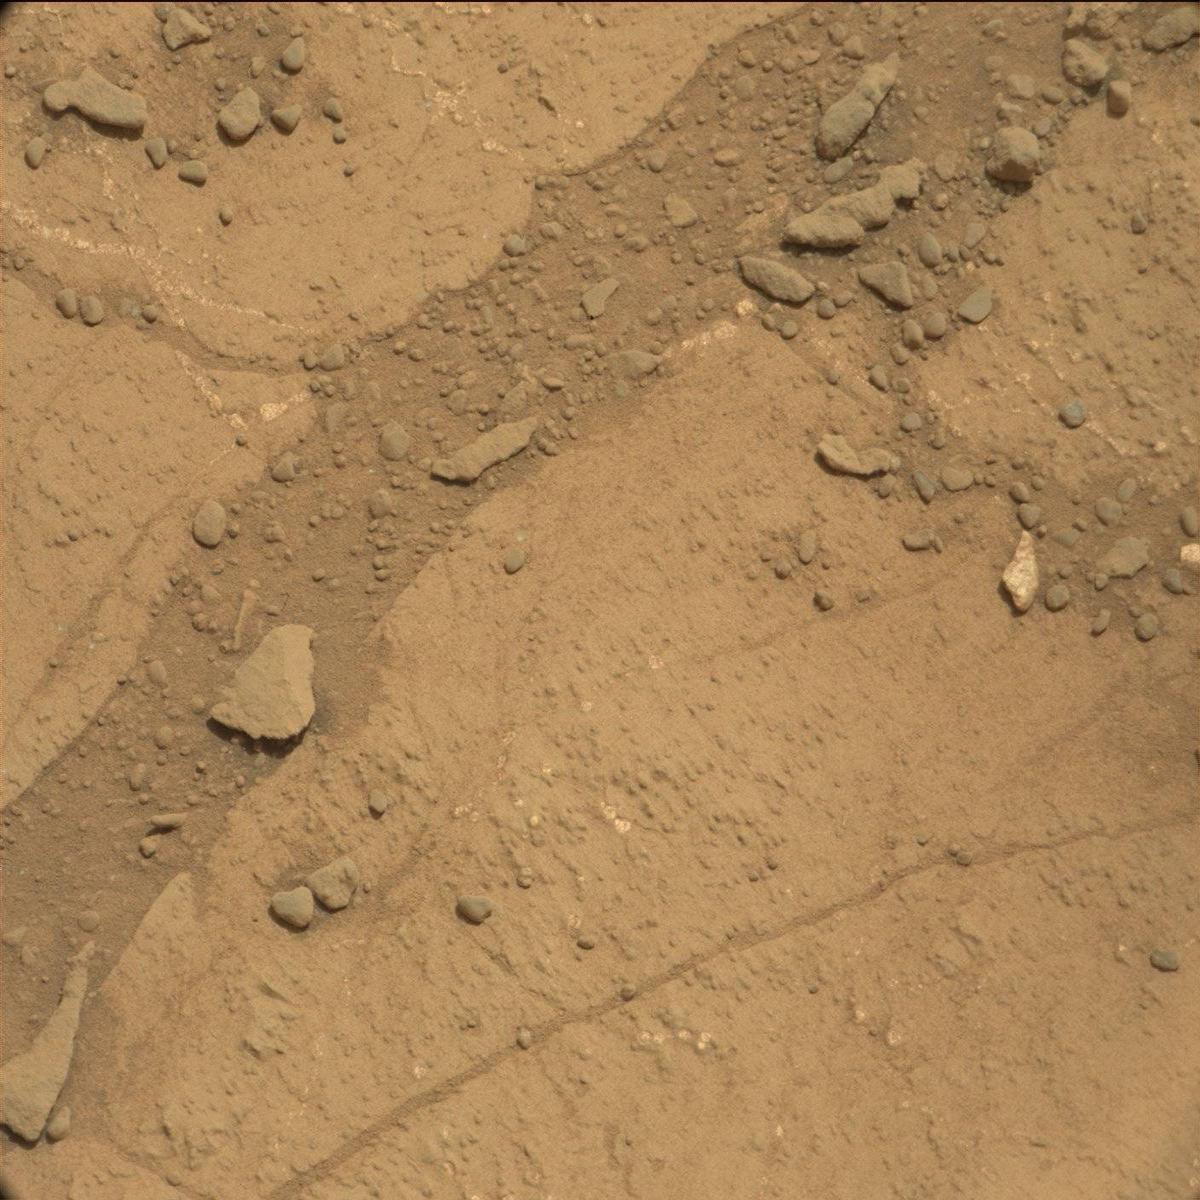
Terrain classes present: Bedrock, Rock, Sand / Soil